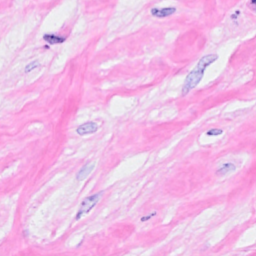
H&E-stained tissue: Breast